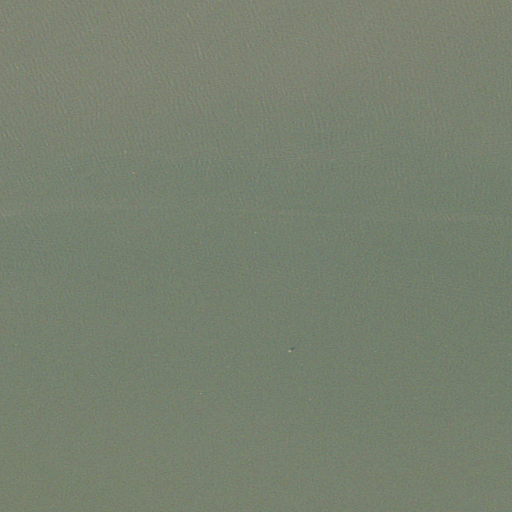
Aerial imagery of bar in Virginia named Bob Shoal containing only open water